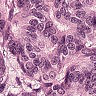
Metastatic tissue present: yes